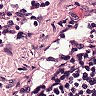
Metastatic tissue present: no